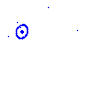
Particle: proton